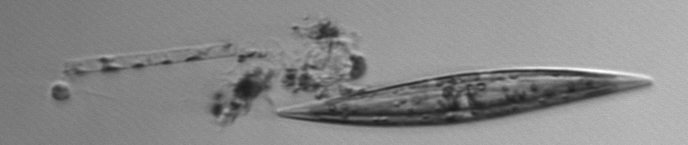
Label: Pleurosigma